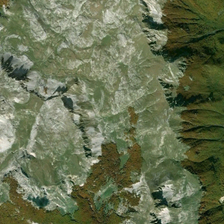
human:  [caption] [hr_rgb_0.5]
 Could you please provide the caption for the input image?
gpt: the rapid river washes the surrounding mountains and the stones in the water .

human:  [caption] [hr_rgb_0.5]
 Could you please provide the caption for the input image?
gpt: it is a piece of light green mountain .

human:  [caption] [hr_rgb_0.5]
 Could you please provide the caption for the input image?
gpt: the rapid river washes the surrounding mountains and the stones in the water .

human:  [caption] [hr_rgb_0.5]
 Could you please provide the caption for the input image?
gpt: it is a piece of light green mountain .

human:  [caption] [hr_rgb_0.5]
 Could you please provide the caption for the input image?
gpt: it is a piece of light green mountain .